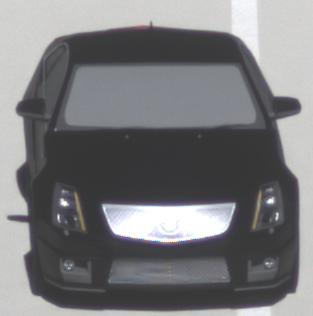
Make: Cadillac
Model: CTS-V
Detailed model: CTS-V (II) Limousine
Model produced from: 2008/11
Model produced until: 2010/12
Doors: 4
Color: black
Road condition: dry road
Daytime: midday
Contrast: high contrast